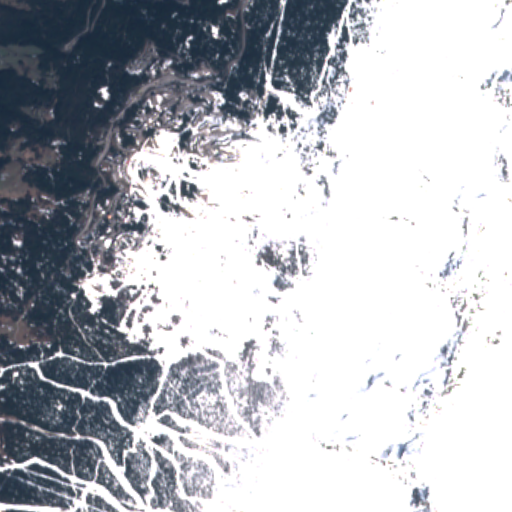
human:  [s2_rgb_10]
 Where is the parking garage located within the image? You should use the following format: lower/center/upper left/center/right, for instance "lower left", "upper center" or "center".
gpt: The parking garage is located in the upper left of the image.
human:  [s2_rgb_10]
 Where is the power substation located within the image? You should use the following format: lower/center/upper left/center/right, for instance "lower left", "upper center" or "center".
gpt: The power substation is located in the upper left of the image.
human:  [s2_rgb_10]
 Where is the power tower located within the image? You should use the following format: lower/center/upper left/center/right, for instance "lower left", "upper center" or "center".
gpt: The power tower is located in the upper left of the image.
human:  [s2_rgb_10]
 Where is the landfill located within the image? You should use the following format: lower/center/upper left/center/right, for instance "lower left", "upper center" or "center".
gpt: There is no landfill in the image.